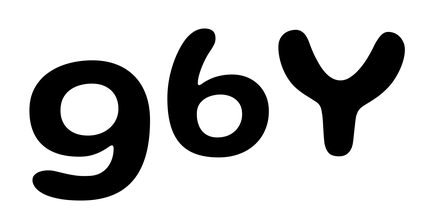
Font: Gluten_Medium